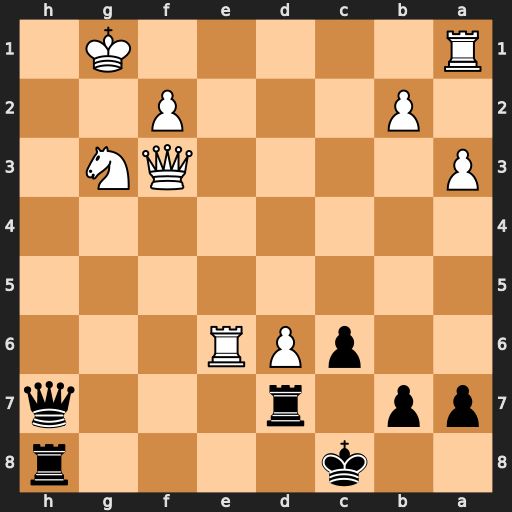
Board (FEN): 2k4r/pp1r3q/2pPR3/8/8/P4QN1/1P3P2/R5K1
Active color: b
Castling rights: -
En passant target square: -
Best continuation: Qh2+ Kf1 Qh3+ Qg2 Qxe6